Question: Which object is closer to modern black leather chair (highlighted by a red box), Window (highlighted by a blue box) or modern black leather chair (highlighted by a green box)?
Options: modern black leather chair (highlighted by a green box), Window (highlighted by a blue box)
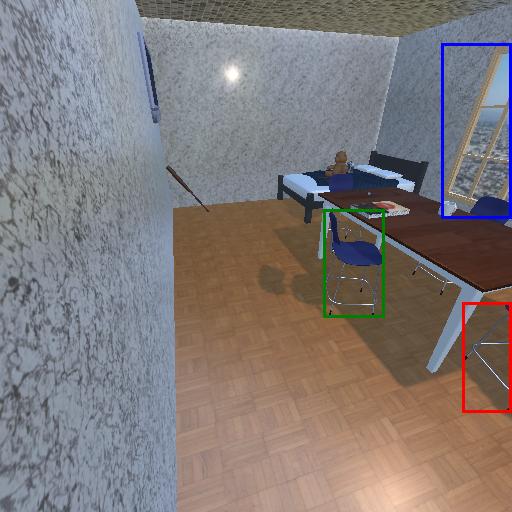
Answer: modern black leather chair (highlighted by a green box)